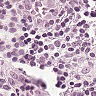
Metastatic tissue present: no